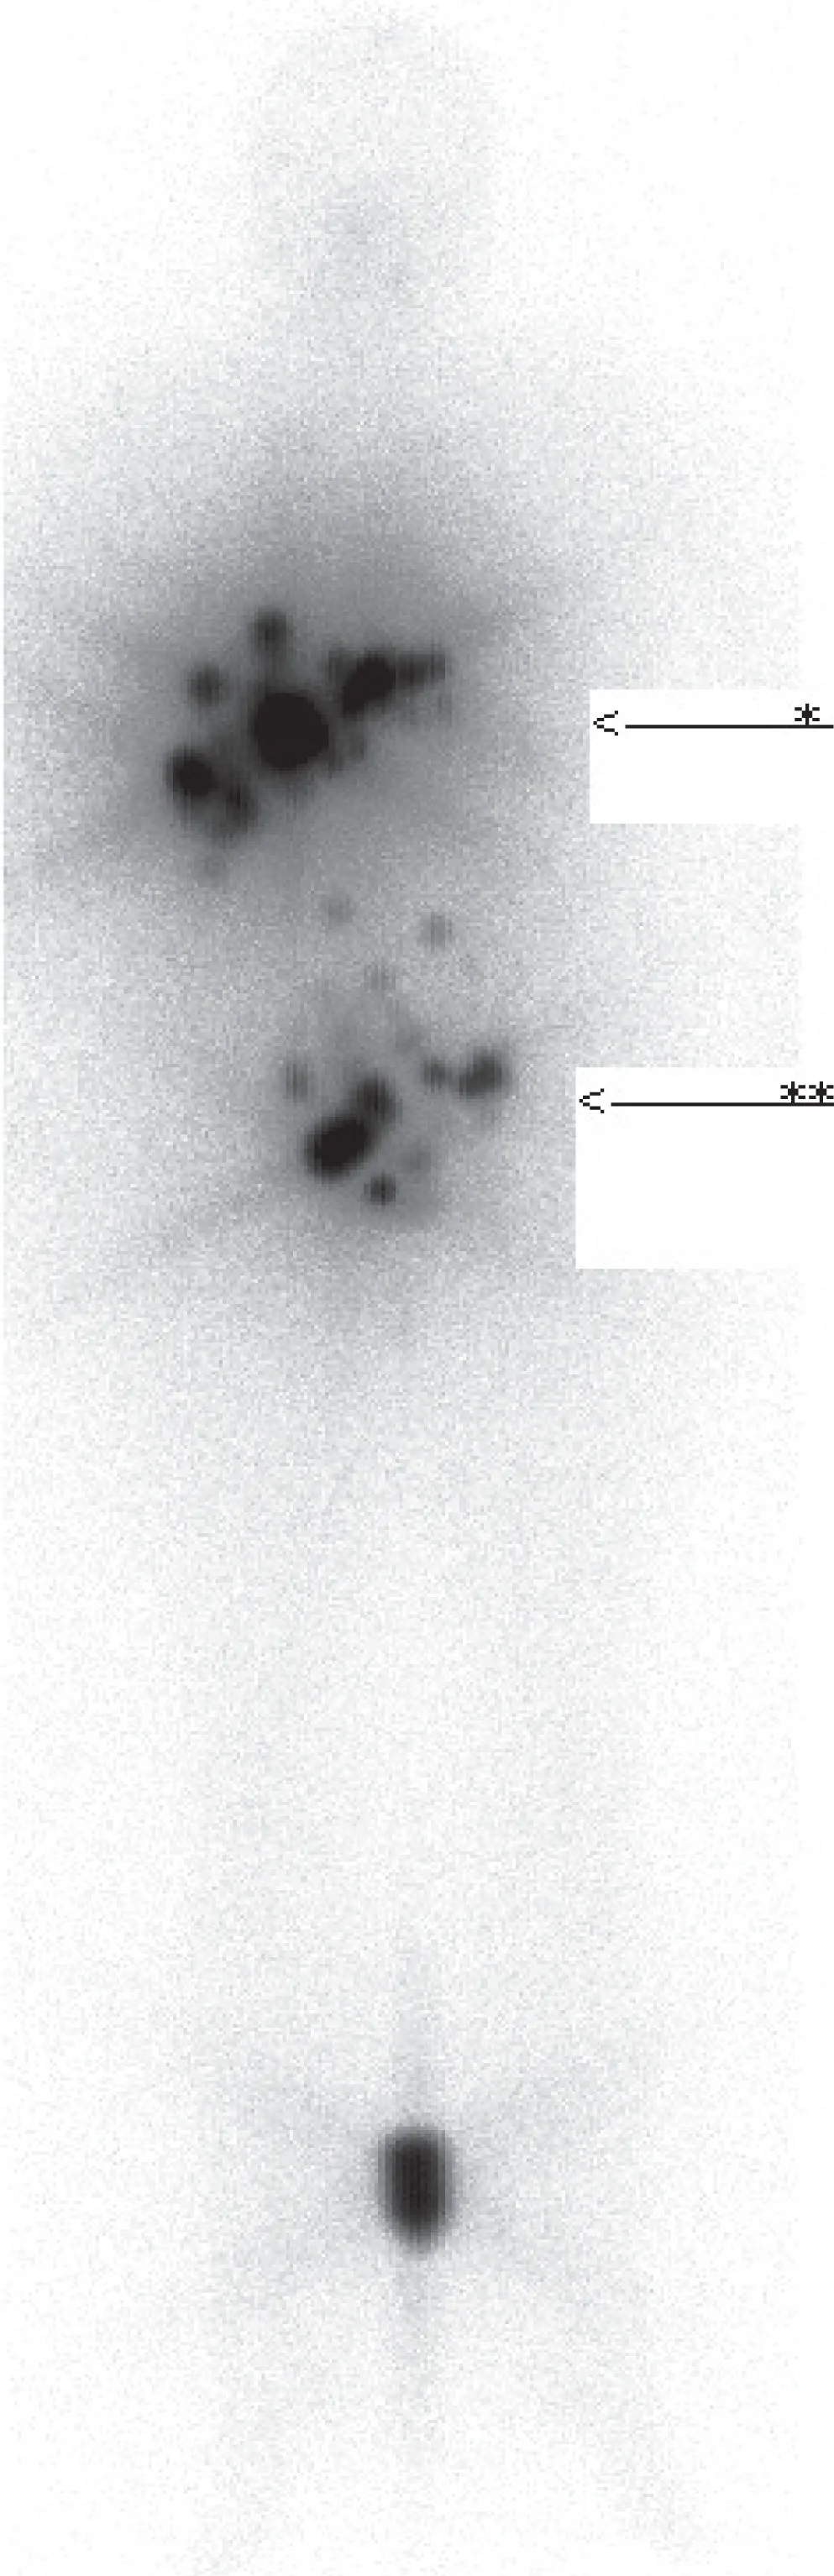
Total body scintigraphy eight days after 5550 MBq. 131I treatment. Intense and multifocal laesions in the liver (*) and abdomen (**).
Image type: radiology (scintigraphy)